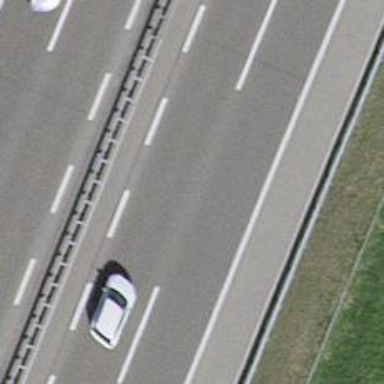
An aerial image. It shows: Asphalt motorway.